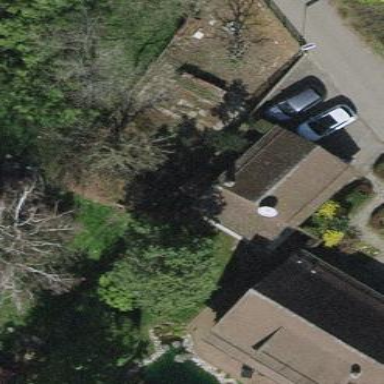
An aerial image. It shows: Garage building.